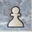
Piece: wP